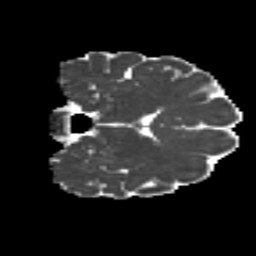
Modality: MD
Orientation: coronal
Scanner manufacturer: siemens
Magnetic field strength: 3 T
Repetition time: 4.16 s
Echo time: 0.0806 s